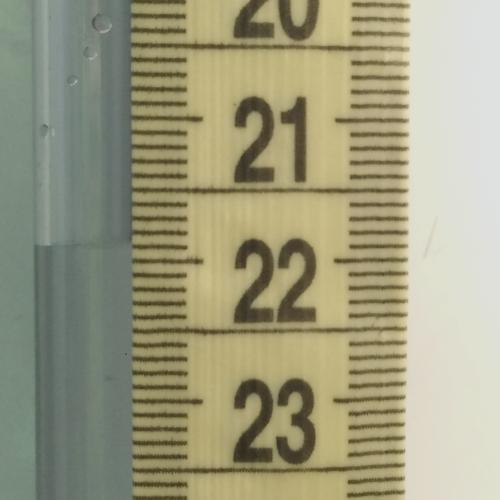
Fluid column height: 21.9 cm